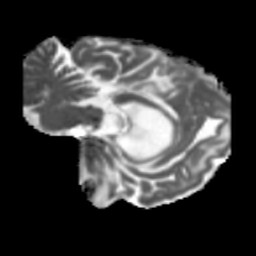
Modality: MD
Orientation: sagittal
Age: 71
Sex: female
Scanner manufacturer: siemens
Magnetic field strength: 3 T
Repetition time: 5.47 s
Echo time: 0.0854 s